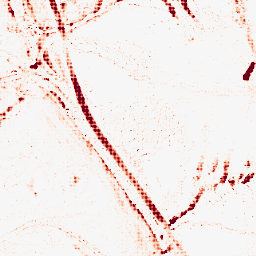
Category: morphological
Decomposition family: morphological_ellipse
Decomposition parameters: operation: opening
width: 5
height: 10
Upsampling method: sinc_blackman
Upsampling parameters: scale: 4
kernel_size: 4
Upsampling scale: 4